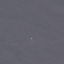
Land use / land cover: SeaLake